Field crop: maize
Growth stage: 2
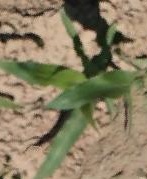
Species: maize